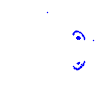
Particle: kaon